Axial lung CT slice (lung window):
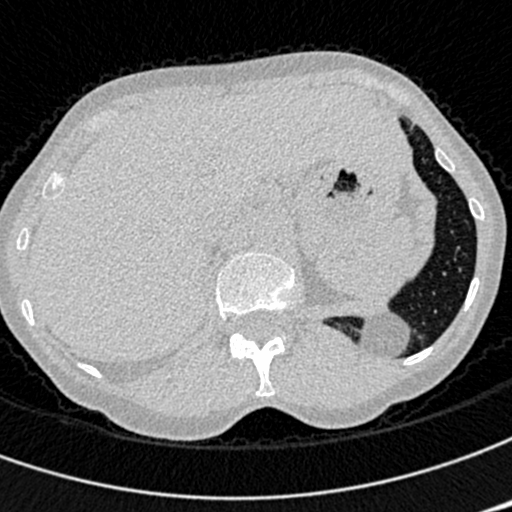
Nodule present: no